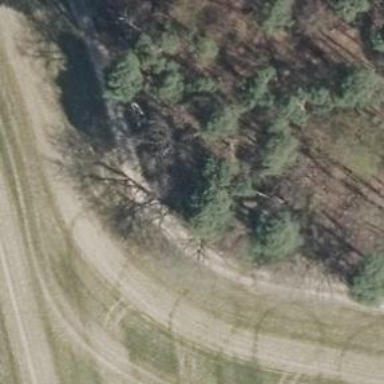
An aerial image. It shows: Hunting stand.